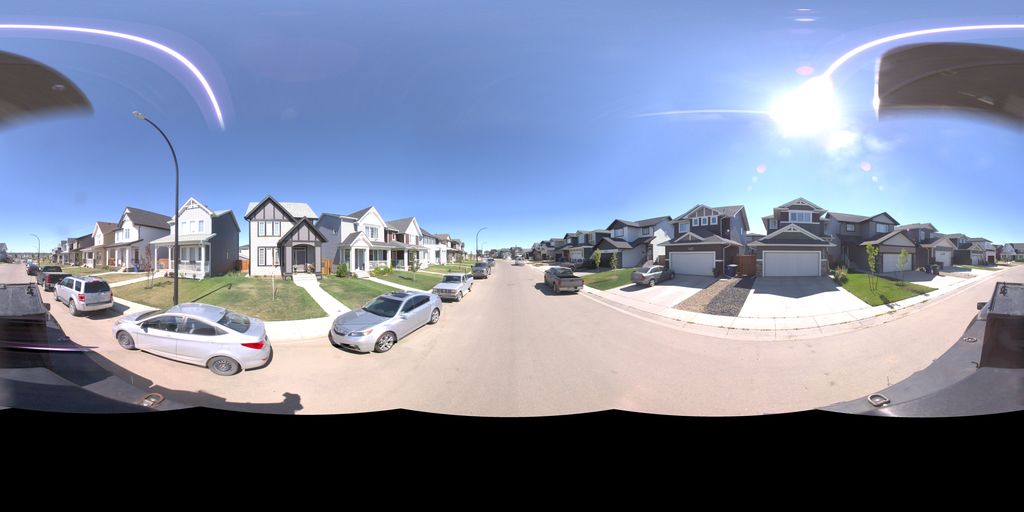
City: saskatoon